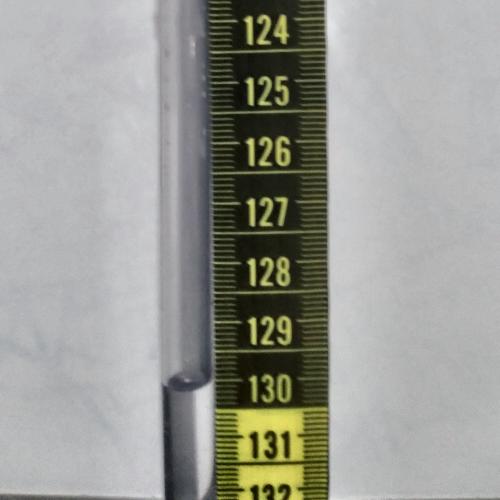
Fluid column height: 130.0 cm